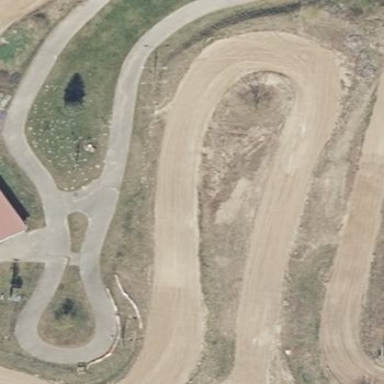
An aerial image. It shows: Motor sport pitch for leisure land.